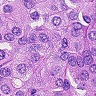
Metastatic tissue present: yes